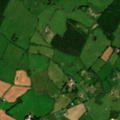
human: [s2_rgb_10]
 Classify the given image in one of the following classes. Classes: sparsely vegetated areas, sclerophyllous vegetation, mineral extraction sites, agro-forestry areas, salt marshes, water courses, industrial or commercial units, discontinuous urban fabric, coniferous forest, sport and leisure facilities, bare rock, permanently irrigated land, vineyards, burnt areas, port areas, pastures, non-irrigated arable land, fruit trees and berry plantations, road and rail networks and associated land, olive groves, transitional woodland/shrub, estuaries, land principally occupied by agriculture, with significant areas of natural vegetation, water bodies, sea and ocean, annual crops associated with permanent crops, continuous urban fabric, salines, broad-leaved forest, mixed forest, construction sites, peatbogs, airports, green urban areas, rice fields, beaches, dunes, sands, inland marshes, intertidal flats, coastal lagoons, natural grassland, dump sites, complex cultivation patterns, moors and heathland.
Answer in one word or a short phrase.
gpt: pastures, mixed forest